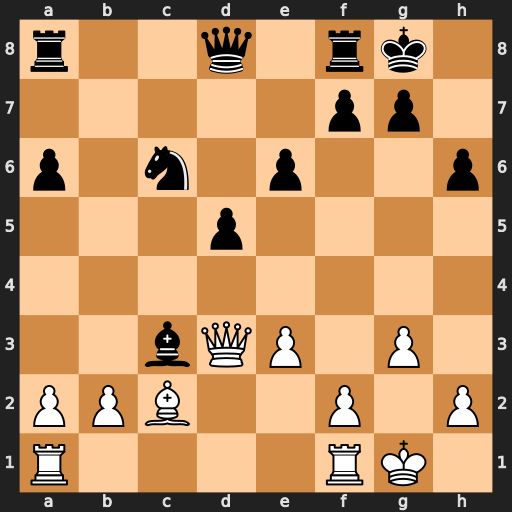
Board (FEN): r2q1rk1/5pp1/p1n1p2p/3p4/8/2bQP1P1/PPB2P1P/R4RK1
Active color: w
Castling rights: -
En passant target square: -
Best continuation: Qh7#